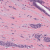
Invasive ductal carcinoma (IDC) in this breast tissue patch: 1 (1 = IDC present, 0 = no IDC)